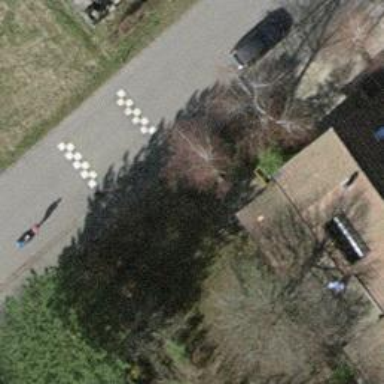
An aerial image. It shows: Traffic calming cushion.